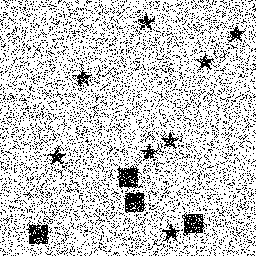
Squares: 4
Triangles: 0
Stars: 8
Total shapes: 12